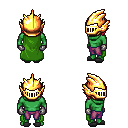
a pixel art fantasy rpg character, male body template, orc, green skin, green cape, magenta pants, ruby red pageboy hairstyle, gold helm, metal gloves, gray slippers, four views (front, back, left, right), 2x2 character sprite sheet, small pixel art, hard edges, no anti-aliasing